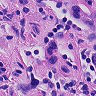
Metastatic tissue present: yes